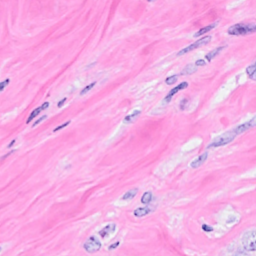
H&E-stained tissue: Breast